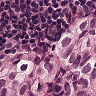
Metastatic tissue present: yes